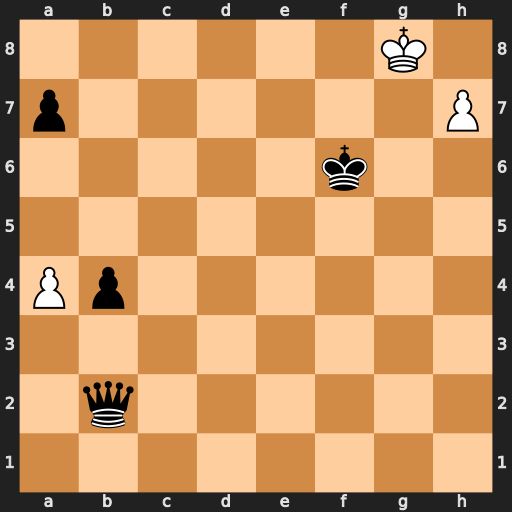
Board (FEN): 6K1/p6P/5k2/8/Pp6/8/1q6/8
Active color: w
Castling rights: -
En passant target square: -
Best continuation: h8=Q+ Kf5 Qxb2